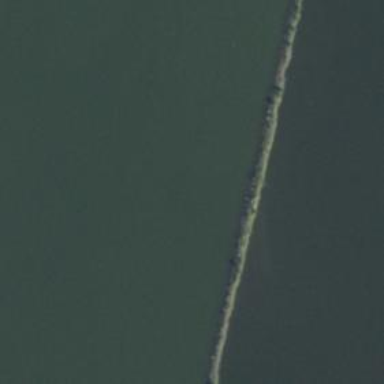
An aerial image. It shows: Breakwater structure.